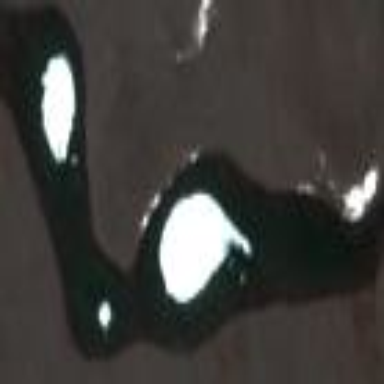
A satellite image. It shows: Lake with natural water.